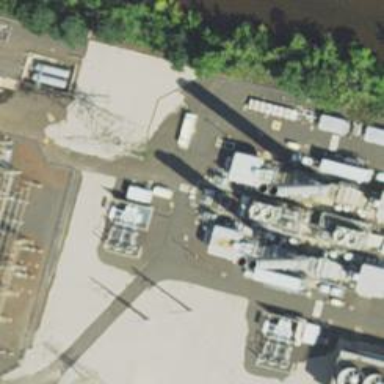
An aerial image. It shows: Gas turbine power generator.